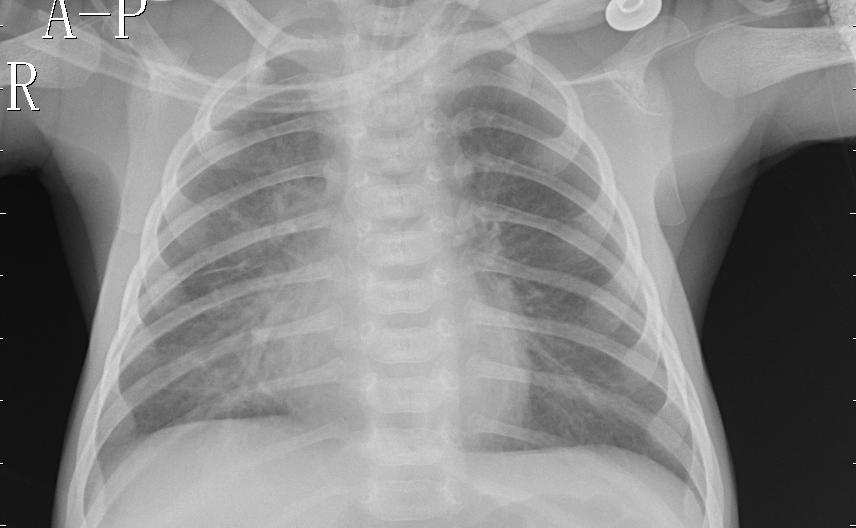
Diagnosis: PNEUMONIA